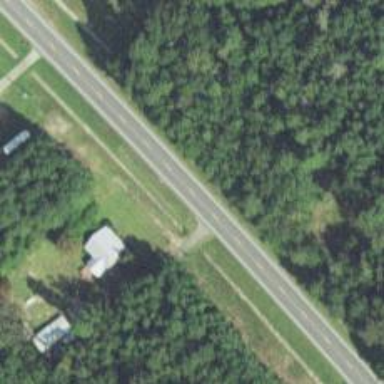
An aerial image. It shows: Secondary road.